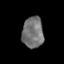
Tissue: lung
Cell type: Epithelial cells
Senescence score: 0.2372
Nuclear area (px): 643
Mean DAPI intensity: 116.047